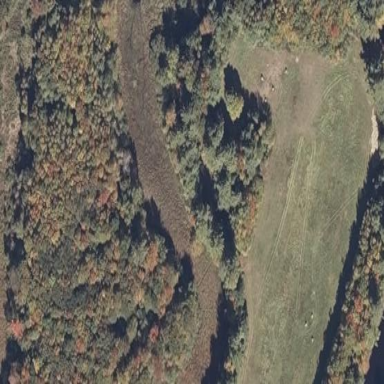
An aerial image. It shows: Oxbow water feature in natural setting.